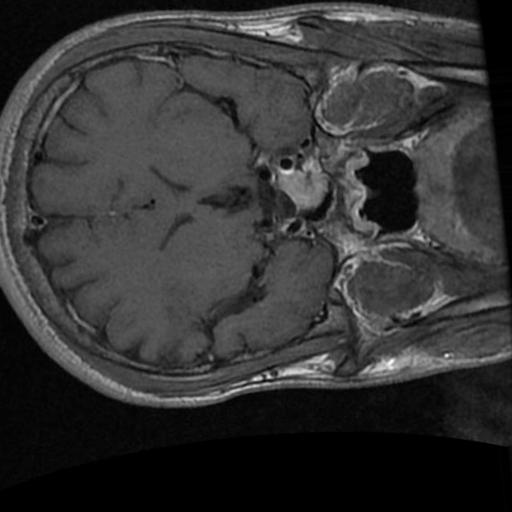
Label: brain_tumor